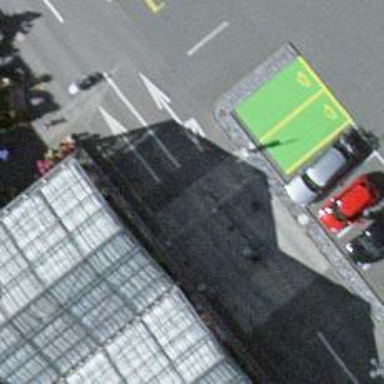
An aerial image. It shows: Lift gate barrier.